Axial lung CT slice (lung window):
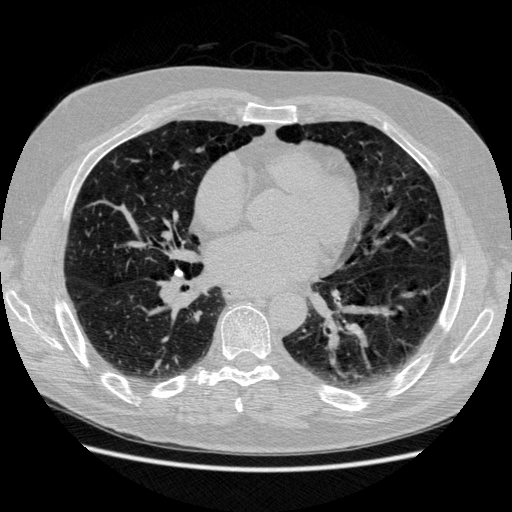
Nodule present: no